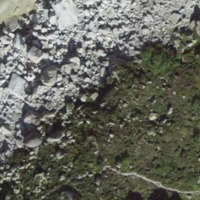
EUNIS habitat code: 14
Species observed at this site:
Rhododendron ferrugineum
Vaccinium myrtillus